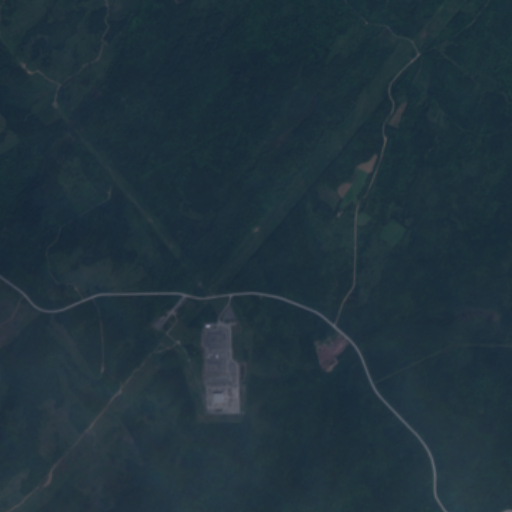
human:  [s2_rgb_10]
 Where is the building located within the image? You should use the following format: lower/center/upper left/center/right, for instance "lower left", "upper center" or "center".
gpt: The building is located in the lower center of the image.
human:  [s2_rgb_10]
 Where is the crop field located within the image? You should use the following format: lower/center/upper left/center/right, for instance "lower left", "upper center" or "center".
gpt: There is no crop field in the image.